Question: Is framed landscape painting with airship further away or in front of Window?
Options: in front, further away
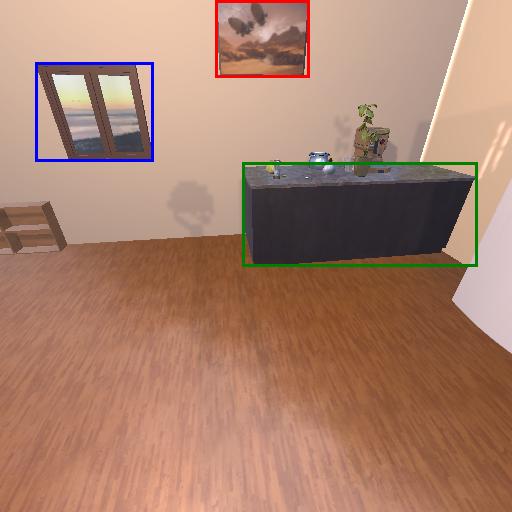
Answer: in front